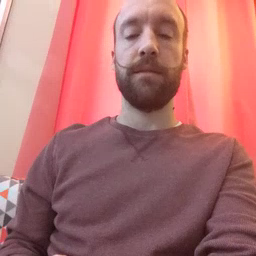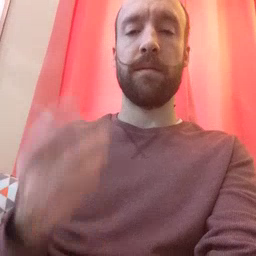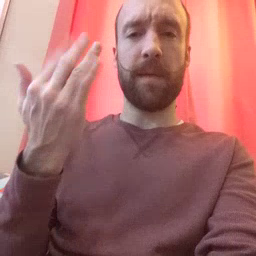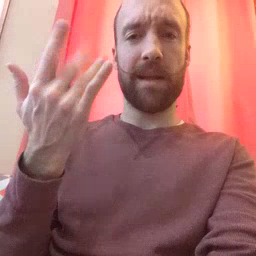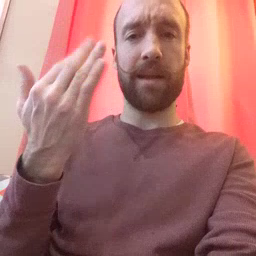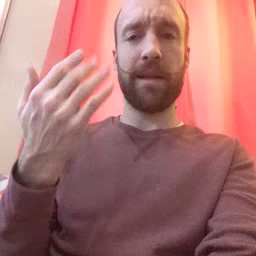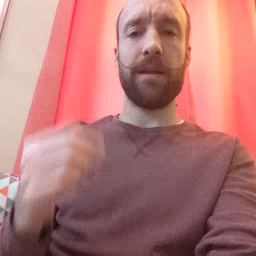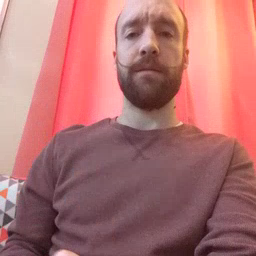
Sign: wait